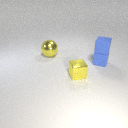
small blue rubber cube in front of large yellow metal sphere